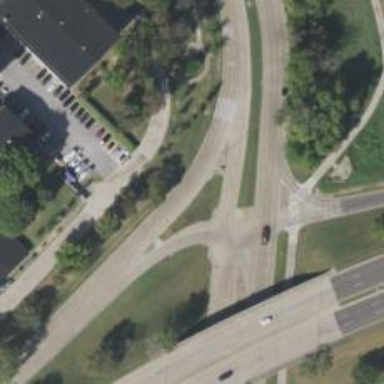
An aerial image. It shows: Secondary link road.